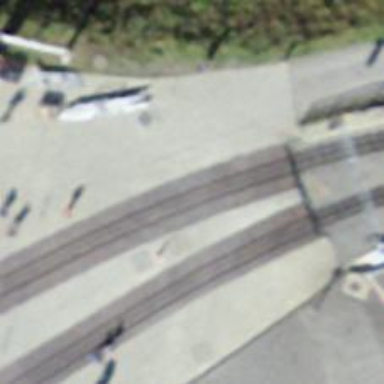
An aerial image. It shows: Narrow-gauge railway with 1 track. The tracks are electrified with contact line.